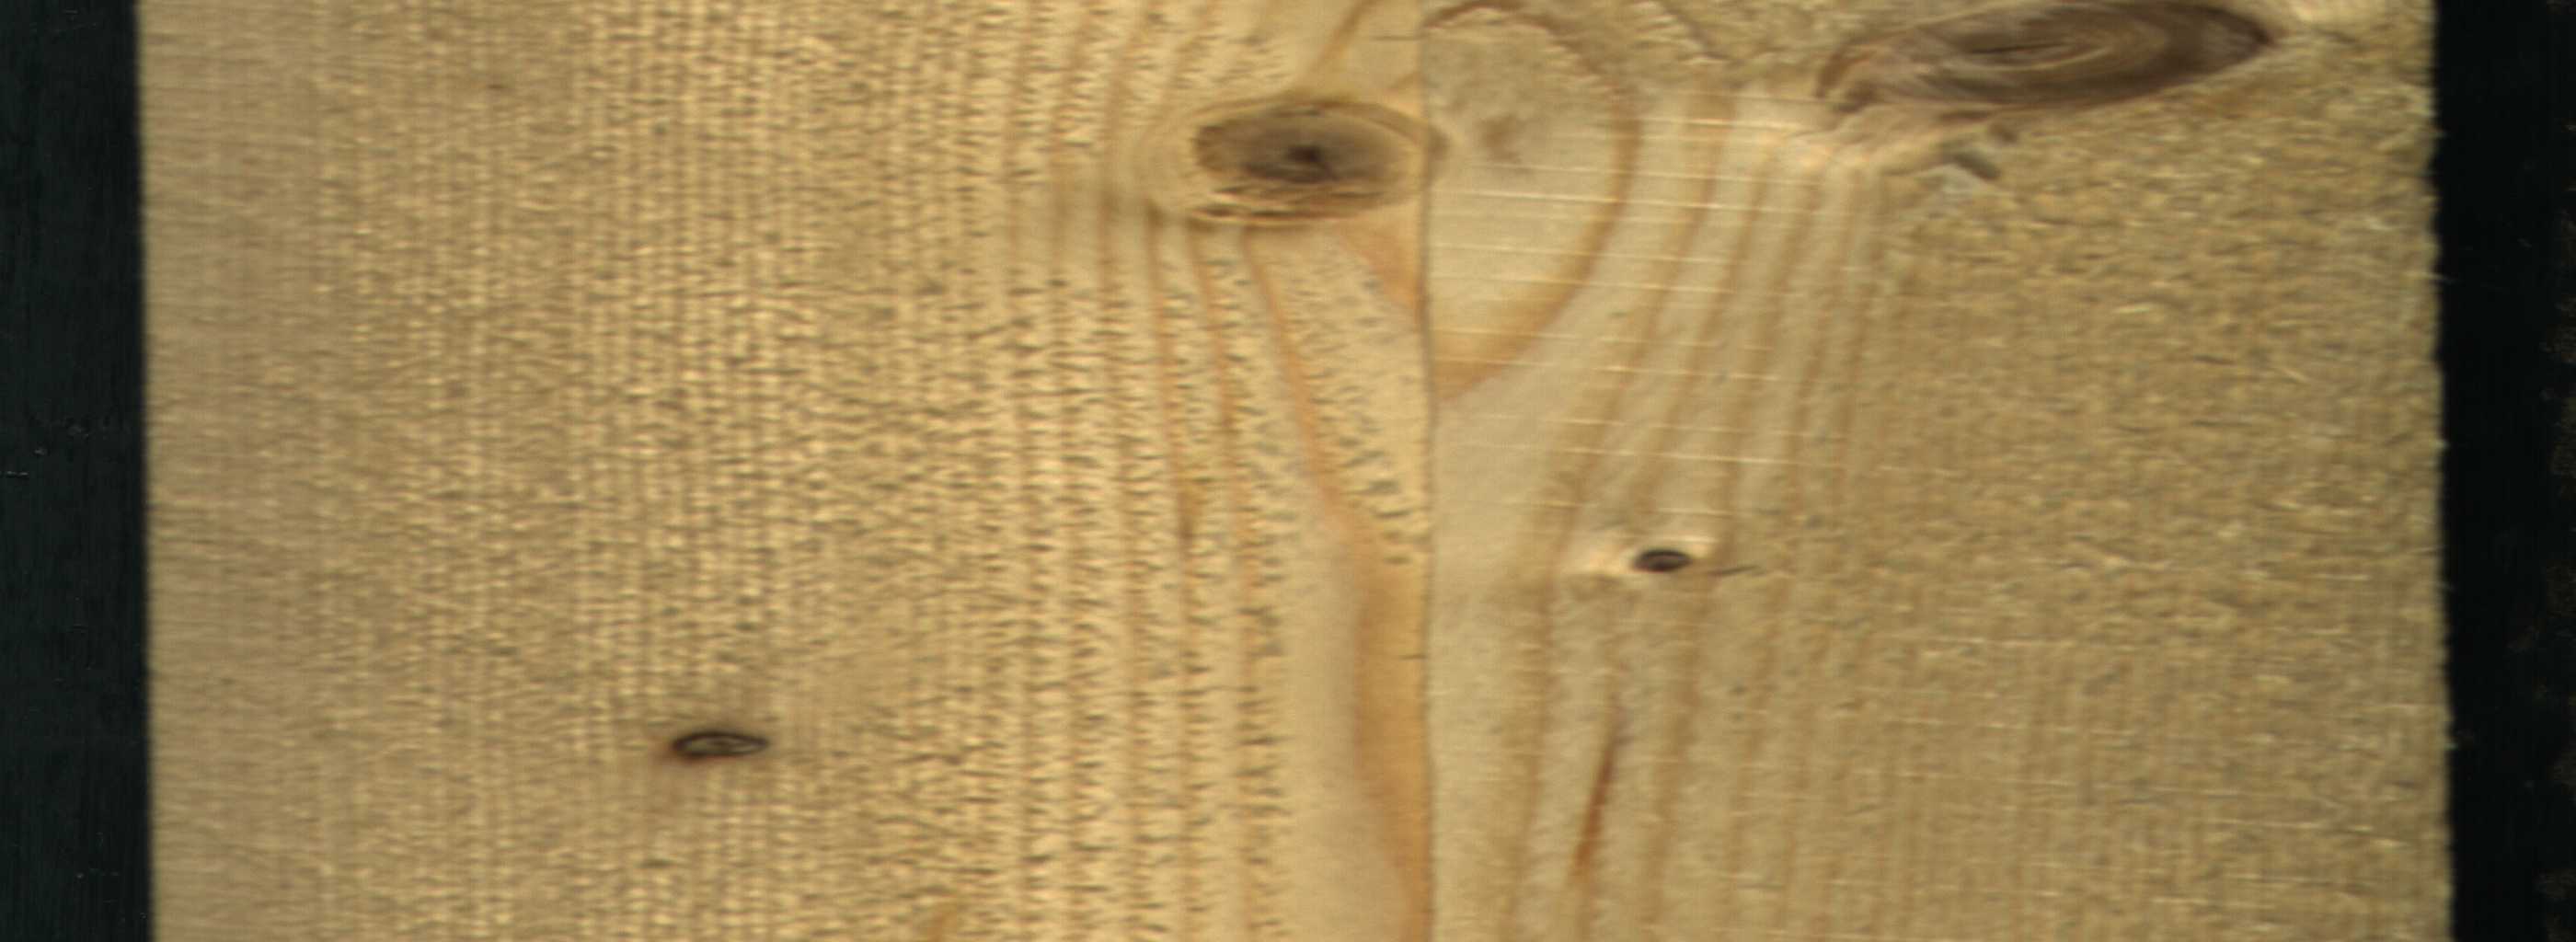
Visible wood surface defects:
Dead_Knot
Dead_Knot
Live_Knot
Live_Knot